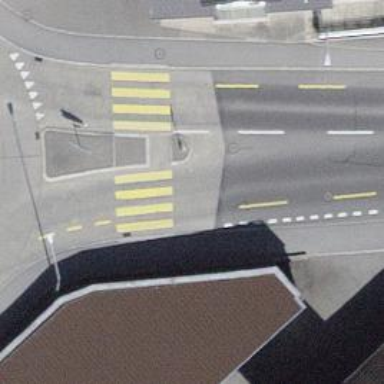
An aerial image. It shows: Secondary road with asphalt surface. It has cycle lane and separate sidewalks on both sides.